The image is a wavelet scalogram (time versus scale/frequency) of a rolling-element bearing's vibration signal. Determine the bearing's health state. Answer with exactly one of: normal, inner_race, outer_race, ball.
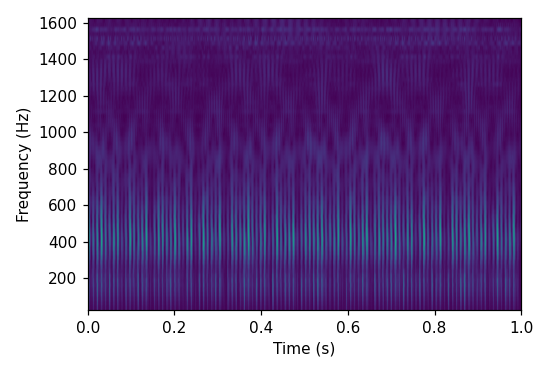
Answer: outer_race